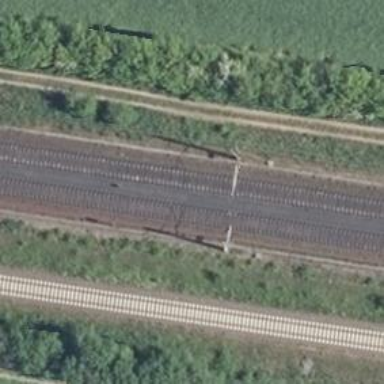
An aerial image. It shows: Milestone along the railway track with catenary mast.